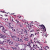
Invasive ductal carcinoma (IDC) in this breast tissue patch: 1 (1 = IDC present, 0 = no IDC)